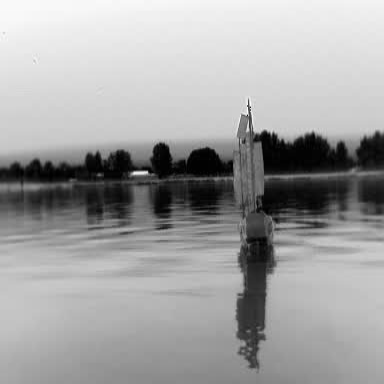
There is a sailboat in the infrared image.